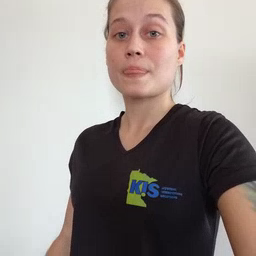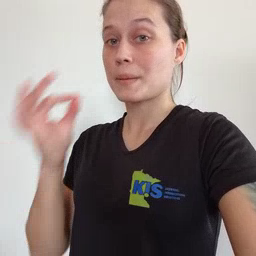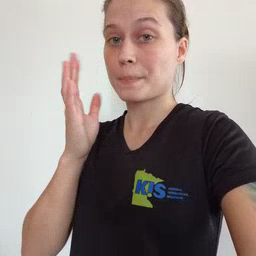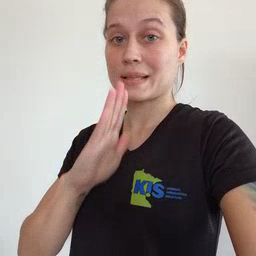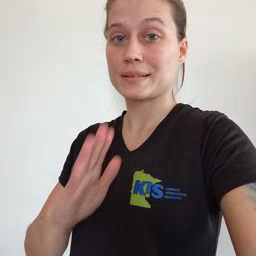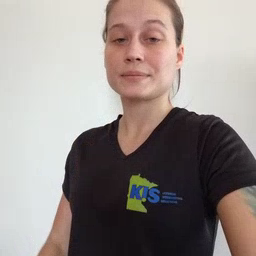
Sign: bee